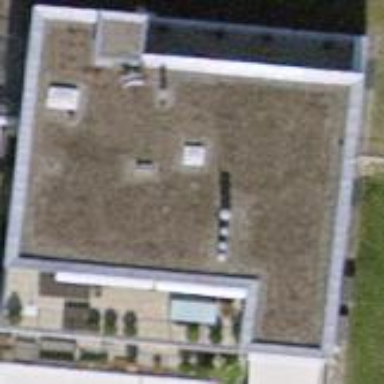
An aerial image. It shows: Flat-roofed apartment building with brown roof.